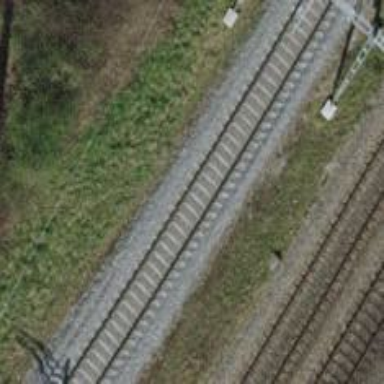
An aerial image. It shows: Railway track with contact line for electrification.